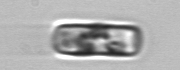
Label: Guinardia_delicatula